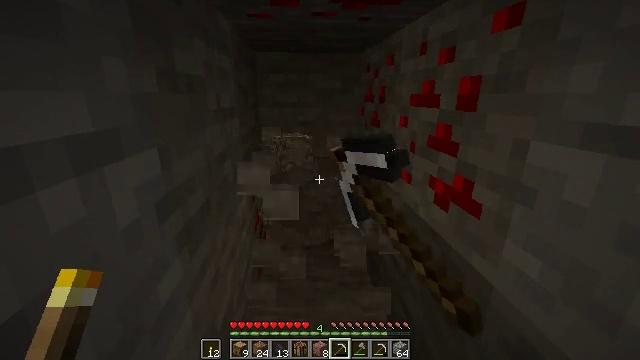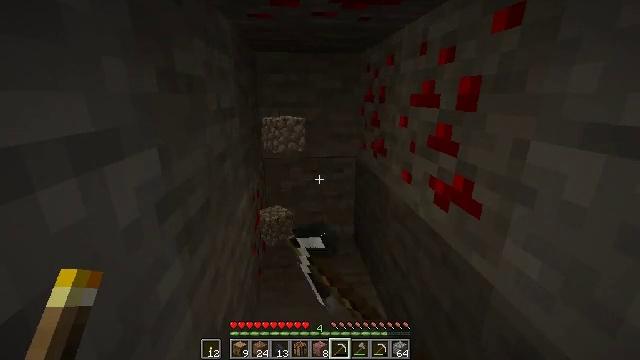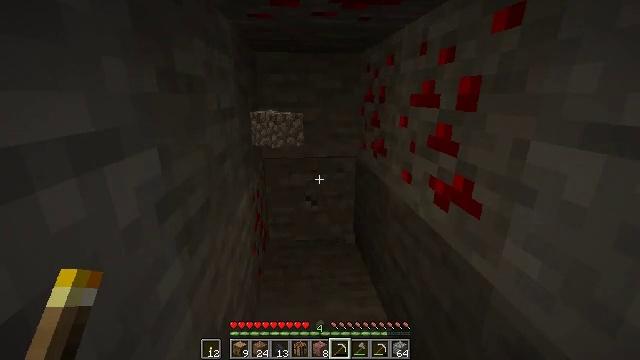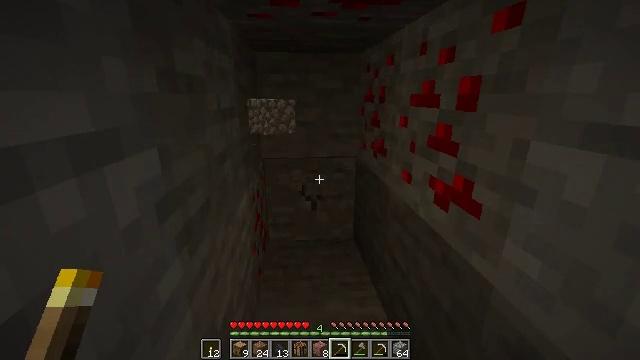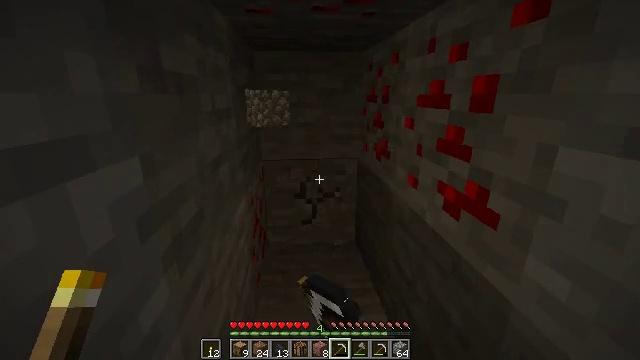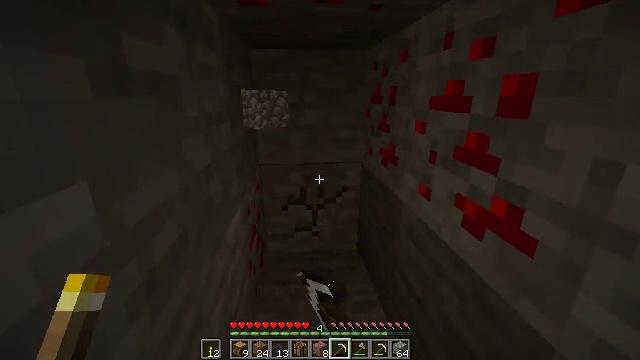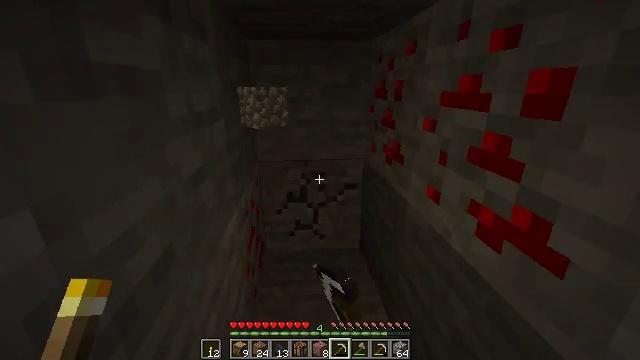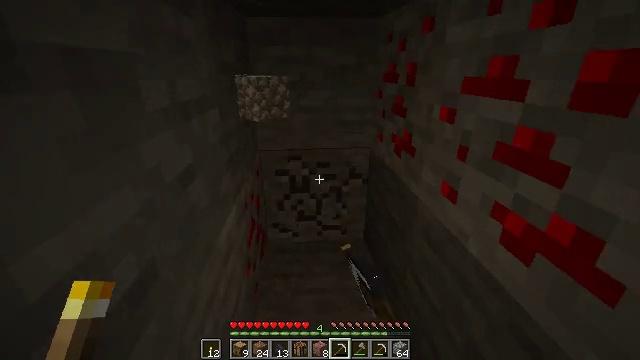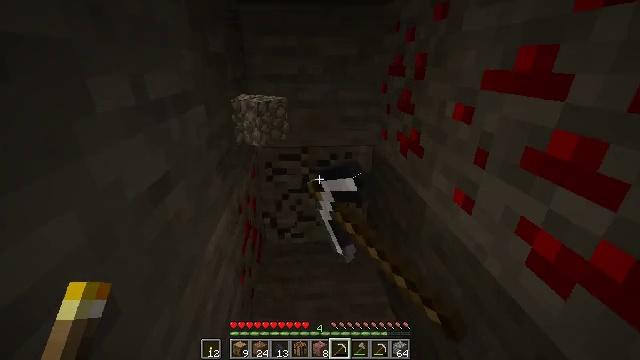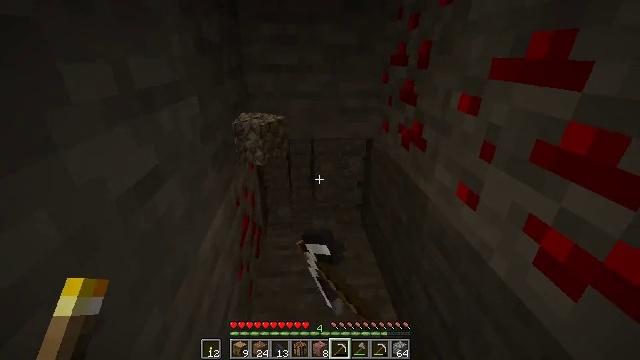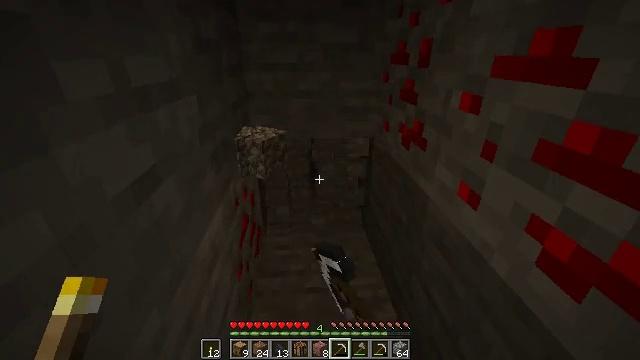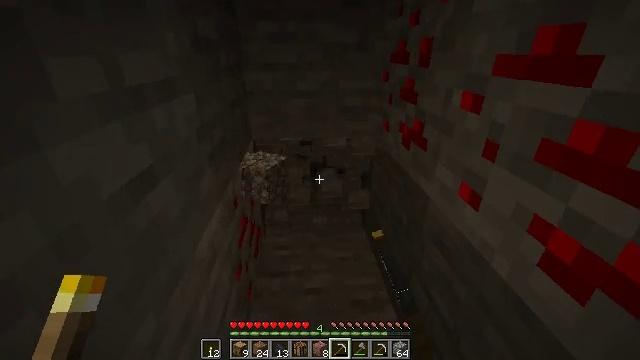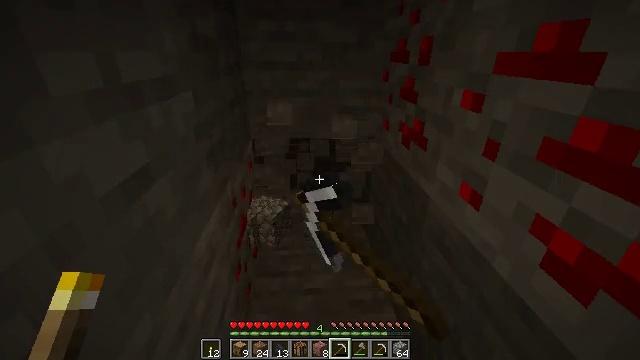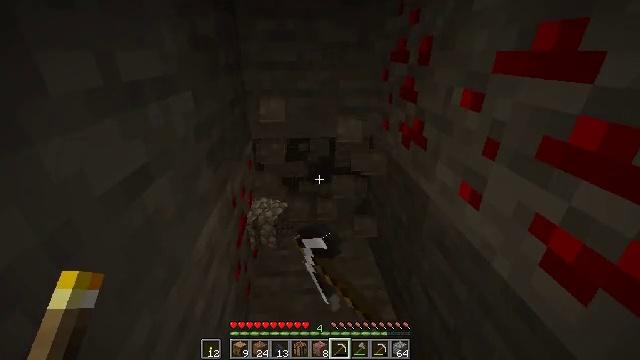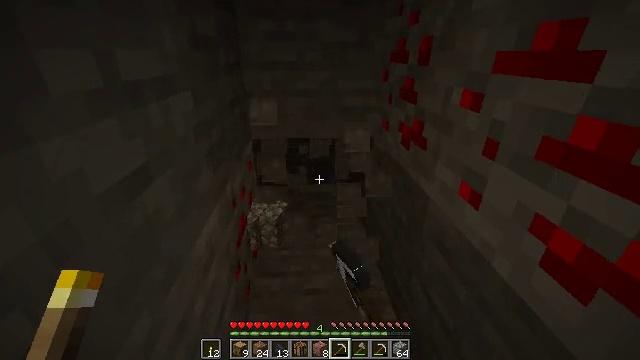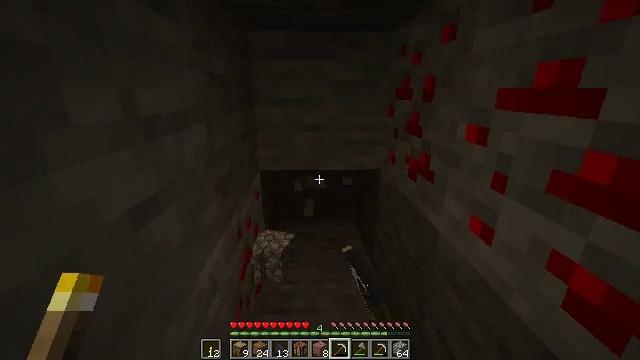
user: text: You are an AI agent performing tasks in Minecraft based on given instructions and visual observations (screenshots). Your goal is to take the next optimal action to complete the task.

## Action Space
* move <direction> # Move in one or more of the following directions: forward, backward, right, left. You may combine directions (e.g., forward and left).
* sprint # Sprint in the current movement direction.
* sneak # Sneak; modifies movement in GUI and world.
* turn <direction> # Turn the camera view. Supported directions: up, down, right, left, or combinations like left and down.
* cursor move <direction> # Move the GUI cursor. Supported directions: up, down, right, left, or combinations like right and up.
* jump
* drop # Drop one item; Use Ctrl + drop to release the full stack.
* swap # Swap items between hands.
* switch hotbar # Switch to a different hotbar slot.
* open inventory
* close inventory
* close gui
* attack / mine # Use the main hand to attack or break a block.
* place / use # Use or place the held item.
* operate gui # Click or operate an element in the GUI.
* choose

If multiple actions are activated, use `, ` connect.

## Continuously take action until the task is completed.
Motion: motion action
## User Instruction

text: Dig up the stone with a tool.
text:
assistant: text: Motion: attack / mine
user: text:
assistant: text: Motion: attack / mine
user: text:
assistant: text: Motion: attack / mine
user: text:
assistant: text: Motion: move forward, attack / mine
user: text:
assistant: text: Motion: move forward, attack / mine
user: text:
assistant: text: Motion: move forward, turn down, attack / mine
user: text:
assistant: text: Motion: turn down, attack / mine
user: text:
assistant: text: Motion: turn down, attack / mine
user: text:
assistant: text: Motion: turn down, attack / mine
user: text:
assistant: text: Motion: attack / mine
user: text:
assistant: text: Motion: attack / mine
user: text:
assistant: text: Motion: attack / mine
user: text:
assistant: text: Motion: attack / mine
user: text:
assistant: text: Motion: attack / mine
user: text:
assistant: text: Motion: turn left and up, attack / mine
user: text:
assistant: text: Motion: turn up, attack / mine
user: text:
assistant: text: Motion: attack / mine
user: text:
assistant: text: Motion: attack / mine
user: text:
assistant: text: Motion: attack / mine
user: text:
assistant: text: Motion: attack / mine
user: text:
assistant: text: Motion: attack / mine
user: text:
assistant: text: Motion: attack / mine
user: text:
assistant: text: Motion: attack / mine
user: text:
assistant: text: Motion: attack / mine
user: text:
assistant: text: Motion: attack / mine
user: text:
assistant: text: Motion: attack / mine
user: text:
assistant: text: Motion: attack / mine
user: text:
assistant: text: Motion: attack / mine
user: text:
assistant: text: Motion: attack / mine
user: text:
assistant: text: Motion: attack / mine